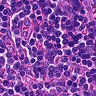
Metastatic tissue present: no